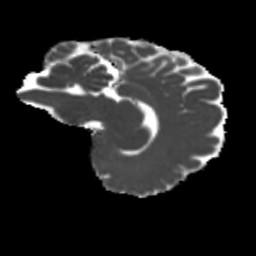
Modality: MD
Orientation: sagittal
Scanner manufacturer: siemens
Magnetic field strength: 3 T
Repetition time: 4 s
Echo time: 0.0594 s